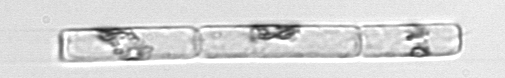
Label: Guinardia_delicatula